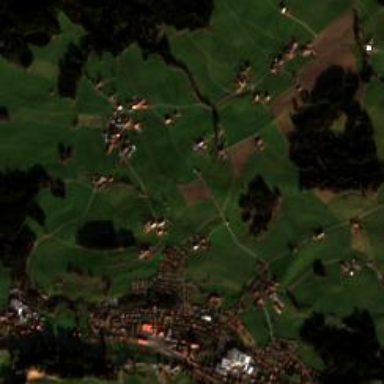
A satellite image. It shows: Small hamlet.